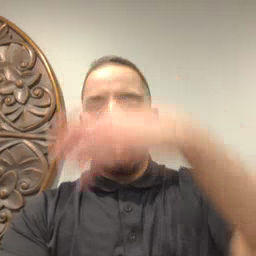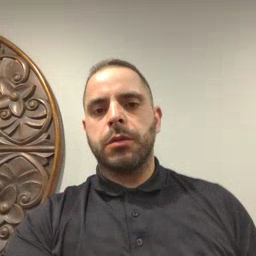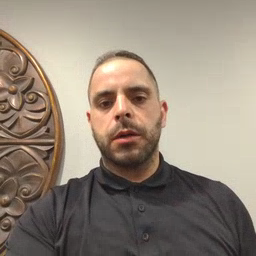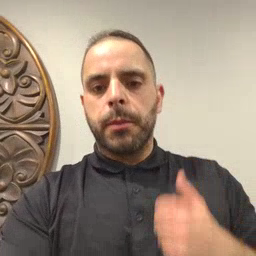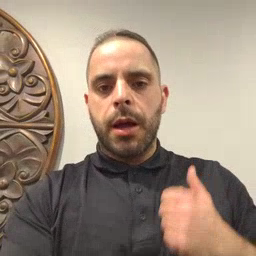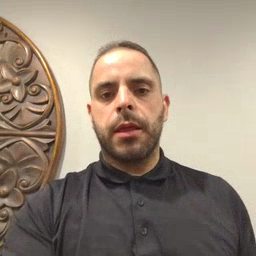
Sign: bath